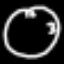
Label: clock